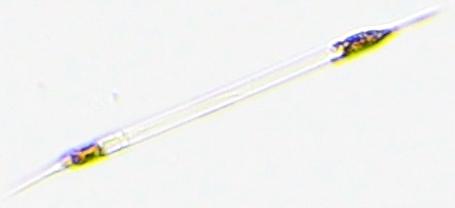
Label: Rhizosolenia